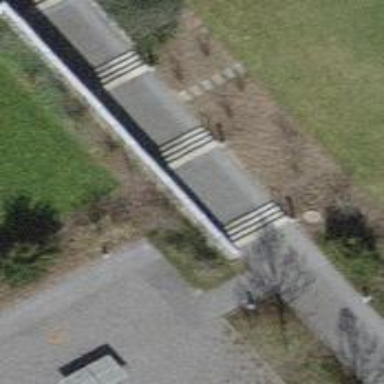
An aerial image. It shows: Set of steps on the road.